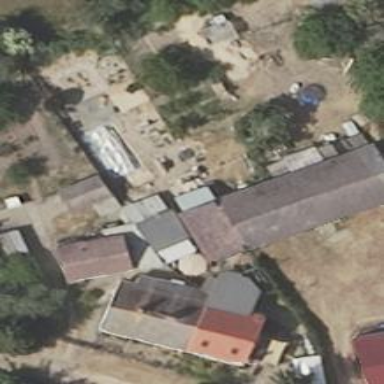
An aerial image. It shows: Shed.